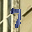
Label: 7